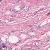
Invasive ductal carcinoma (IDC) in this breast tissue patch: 0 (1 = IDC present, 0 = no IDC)